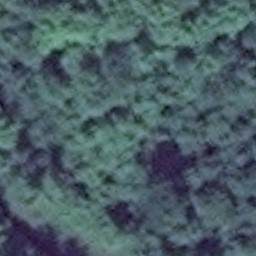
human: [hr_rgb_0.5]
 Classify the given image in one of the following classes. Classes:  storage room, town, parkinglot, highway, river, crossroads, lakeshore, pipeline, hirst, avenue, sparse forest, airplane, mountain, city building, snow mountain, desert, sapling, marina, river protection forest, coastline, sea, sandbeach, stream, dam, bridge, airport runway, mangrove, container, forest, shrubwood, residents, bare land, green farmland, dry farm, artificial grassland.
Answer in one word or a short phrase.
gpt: forest